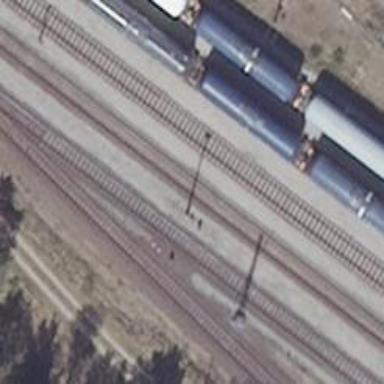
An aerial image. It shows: Railway signal.